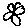
Label: flower